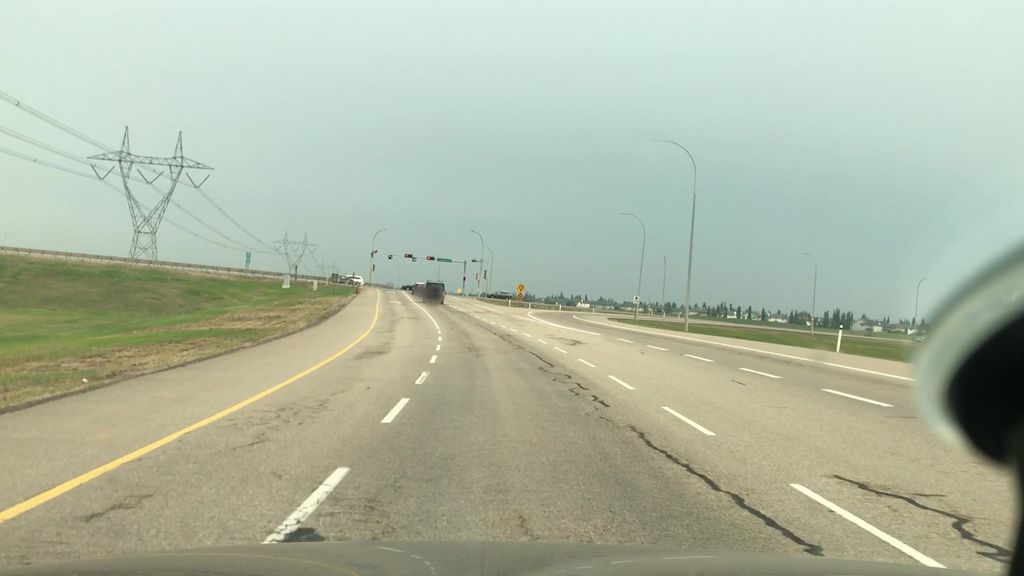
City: edmonton